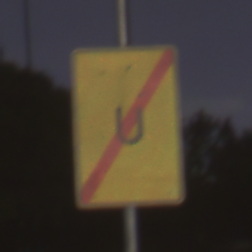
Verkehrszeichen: EndeUmleitung
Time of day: Night
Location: Outdoor (Suburban)
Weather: PartlyCloudy
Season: NotSpecified
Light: Artificial